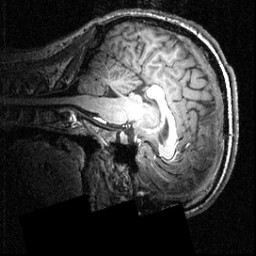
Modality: T1w
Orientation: sagittal
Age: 20
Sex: male
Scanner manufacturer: siemens
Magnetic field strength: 3.951 T
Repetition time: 1.5 s
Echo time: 0.00335 s